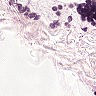
Metastatic tissue present: no